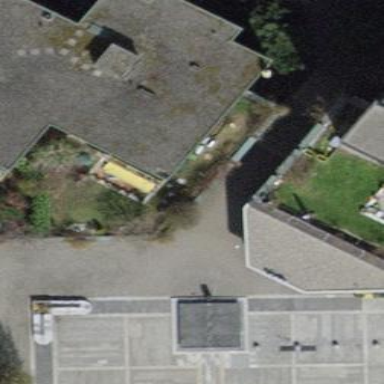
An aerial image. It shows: Roof with grey color.